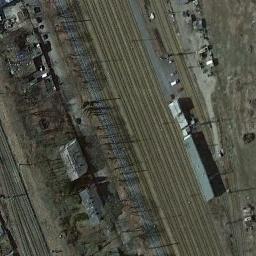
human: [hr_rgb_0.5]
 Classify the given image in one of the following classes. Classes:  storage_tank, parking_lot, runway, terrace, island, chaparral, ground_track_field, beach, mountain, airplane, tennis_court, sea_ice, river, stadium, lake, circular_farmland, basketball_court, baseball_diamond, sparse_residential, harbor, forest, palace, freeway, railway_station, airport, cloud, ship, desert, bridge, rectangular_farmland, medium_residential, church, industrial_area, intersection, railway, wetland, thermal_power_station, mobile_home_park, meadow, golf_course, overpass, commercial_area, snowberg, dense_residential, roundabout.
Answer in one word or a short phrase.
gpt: railway